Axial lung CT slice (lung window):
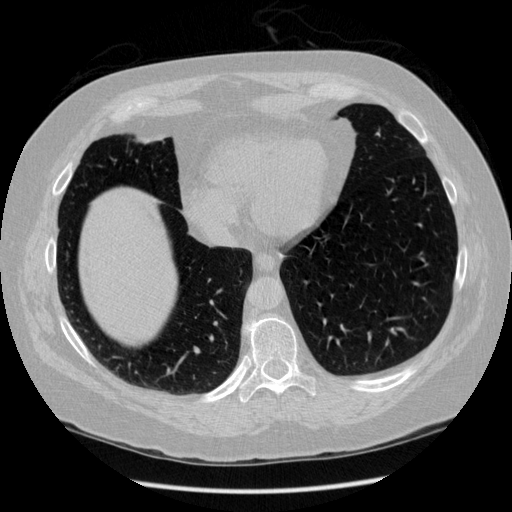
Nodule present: no